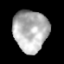
Tissue: lung
Cell type: Epithelial cells
Senescence score: 0.2389
Nuclear area (px): 1412
Mean DAPI intensity: 178.72